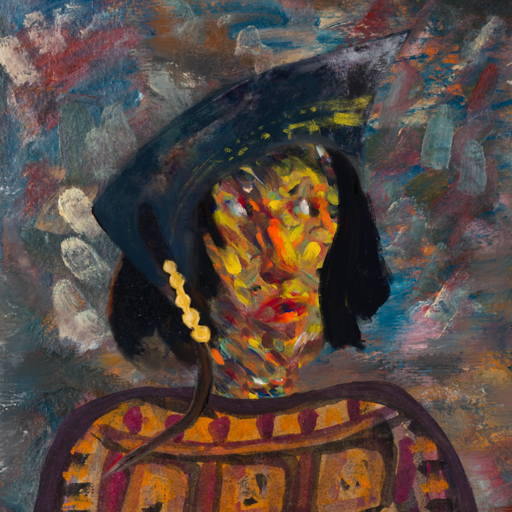
Background: Boggyland, Head And Neck Side: An_Impression, Face Side: An_Impression, Bust: Doll, Hair Side: Mosgoul, Head Accessory: Irani, Second Necklace: Blank, Necklace: Blank, Baby: Blank